Field crop: maize
Growth stage: 2
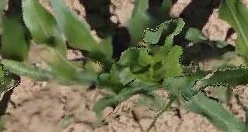
Species: maize